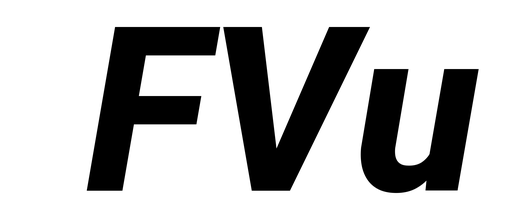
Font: Roboto-Italic_ExtraBold_Italic